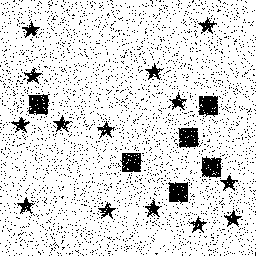
Squares: 6
Triangles: 0
Stars: 14
Total shapes: 20